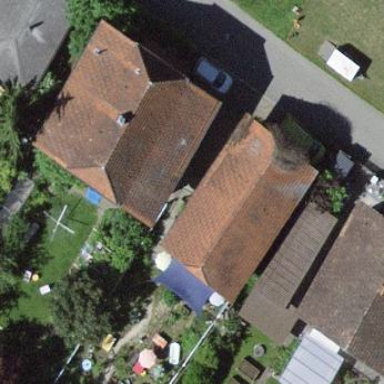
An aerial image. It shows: Stable.